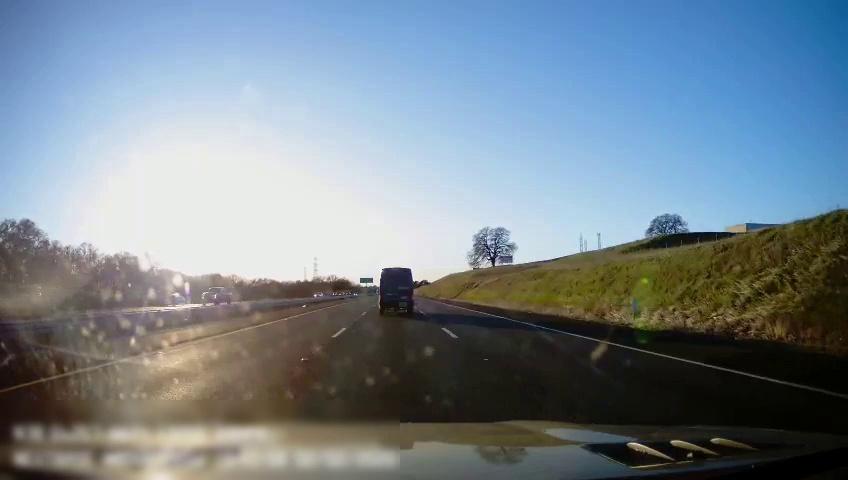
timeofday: Day
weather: Sunny
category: Drivable Space
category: Drivable Space
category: Vehicles | Truck
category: Vehicles | Truck
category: Vehicles | Car
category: Lanes | Current Lane
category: Lanes | Current Lane
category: Lanes | Alternate Lane
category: Lanes | Alternate Lane